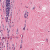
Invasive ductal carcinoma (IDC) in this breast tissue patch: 0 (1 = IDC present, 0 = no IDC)